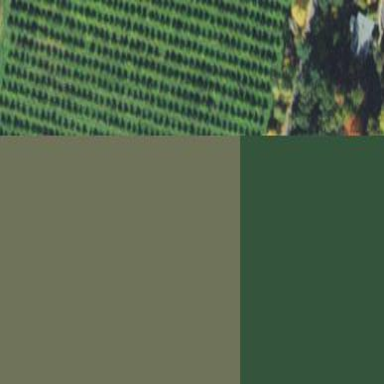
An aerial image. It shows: Orchard.